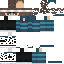
A male human skin with medium skin, wearing brown long hair dressed in a blue hoodie and black pants, featuring a closed mouth.